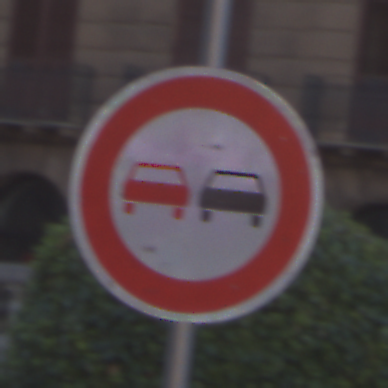
Verkehrszeichen: Ueberholverbot
Umgebung: Outdoor, Urban
Tageszeit: SunriseSunset
Wetter: PartlyCloudy
Licht: Natural
Jahreszeit: NotSpecified
Kontrast: LowContrast